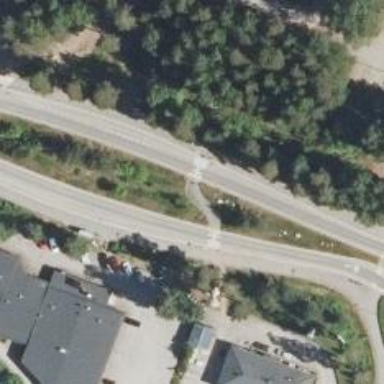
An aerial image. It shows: Asphalt cycleway.